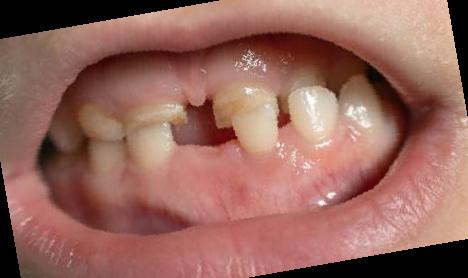
Condition: hypodontia